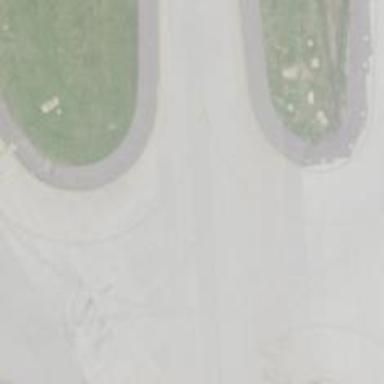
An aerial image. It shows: Image of taxiway at airport.